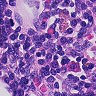
Metastatic tissue present: no